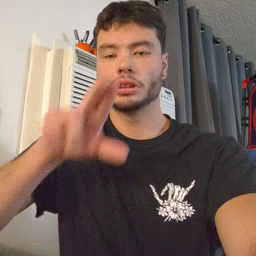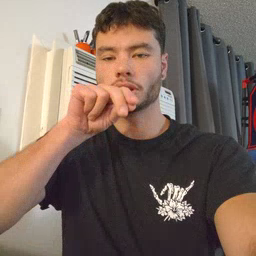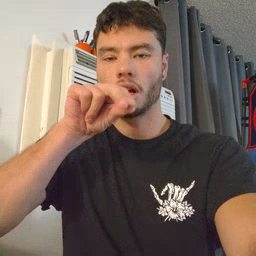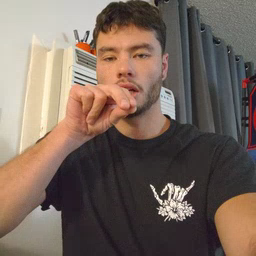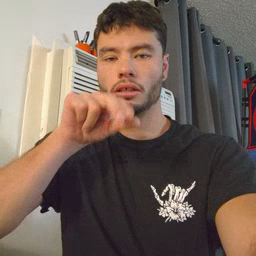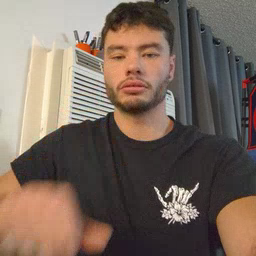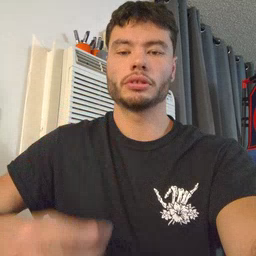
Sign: duck